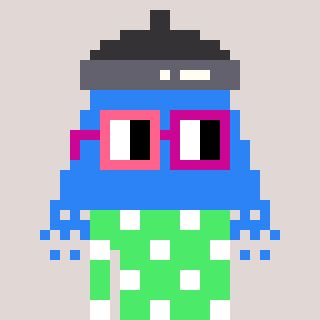
a pixel art character with square pink and red glasses, a shower-shaped head and a teal-colored body on a warm background